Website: home-depot
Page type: receipt
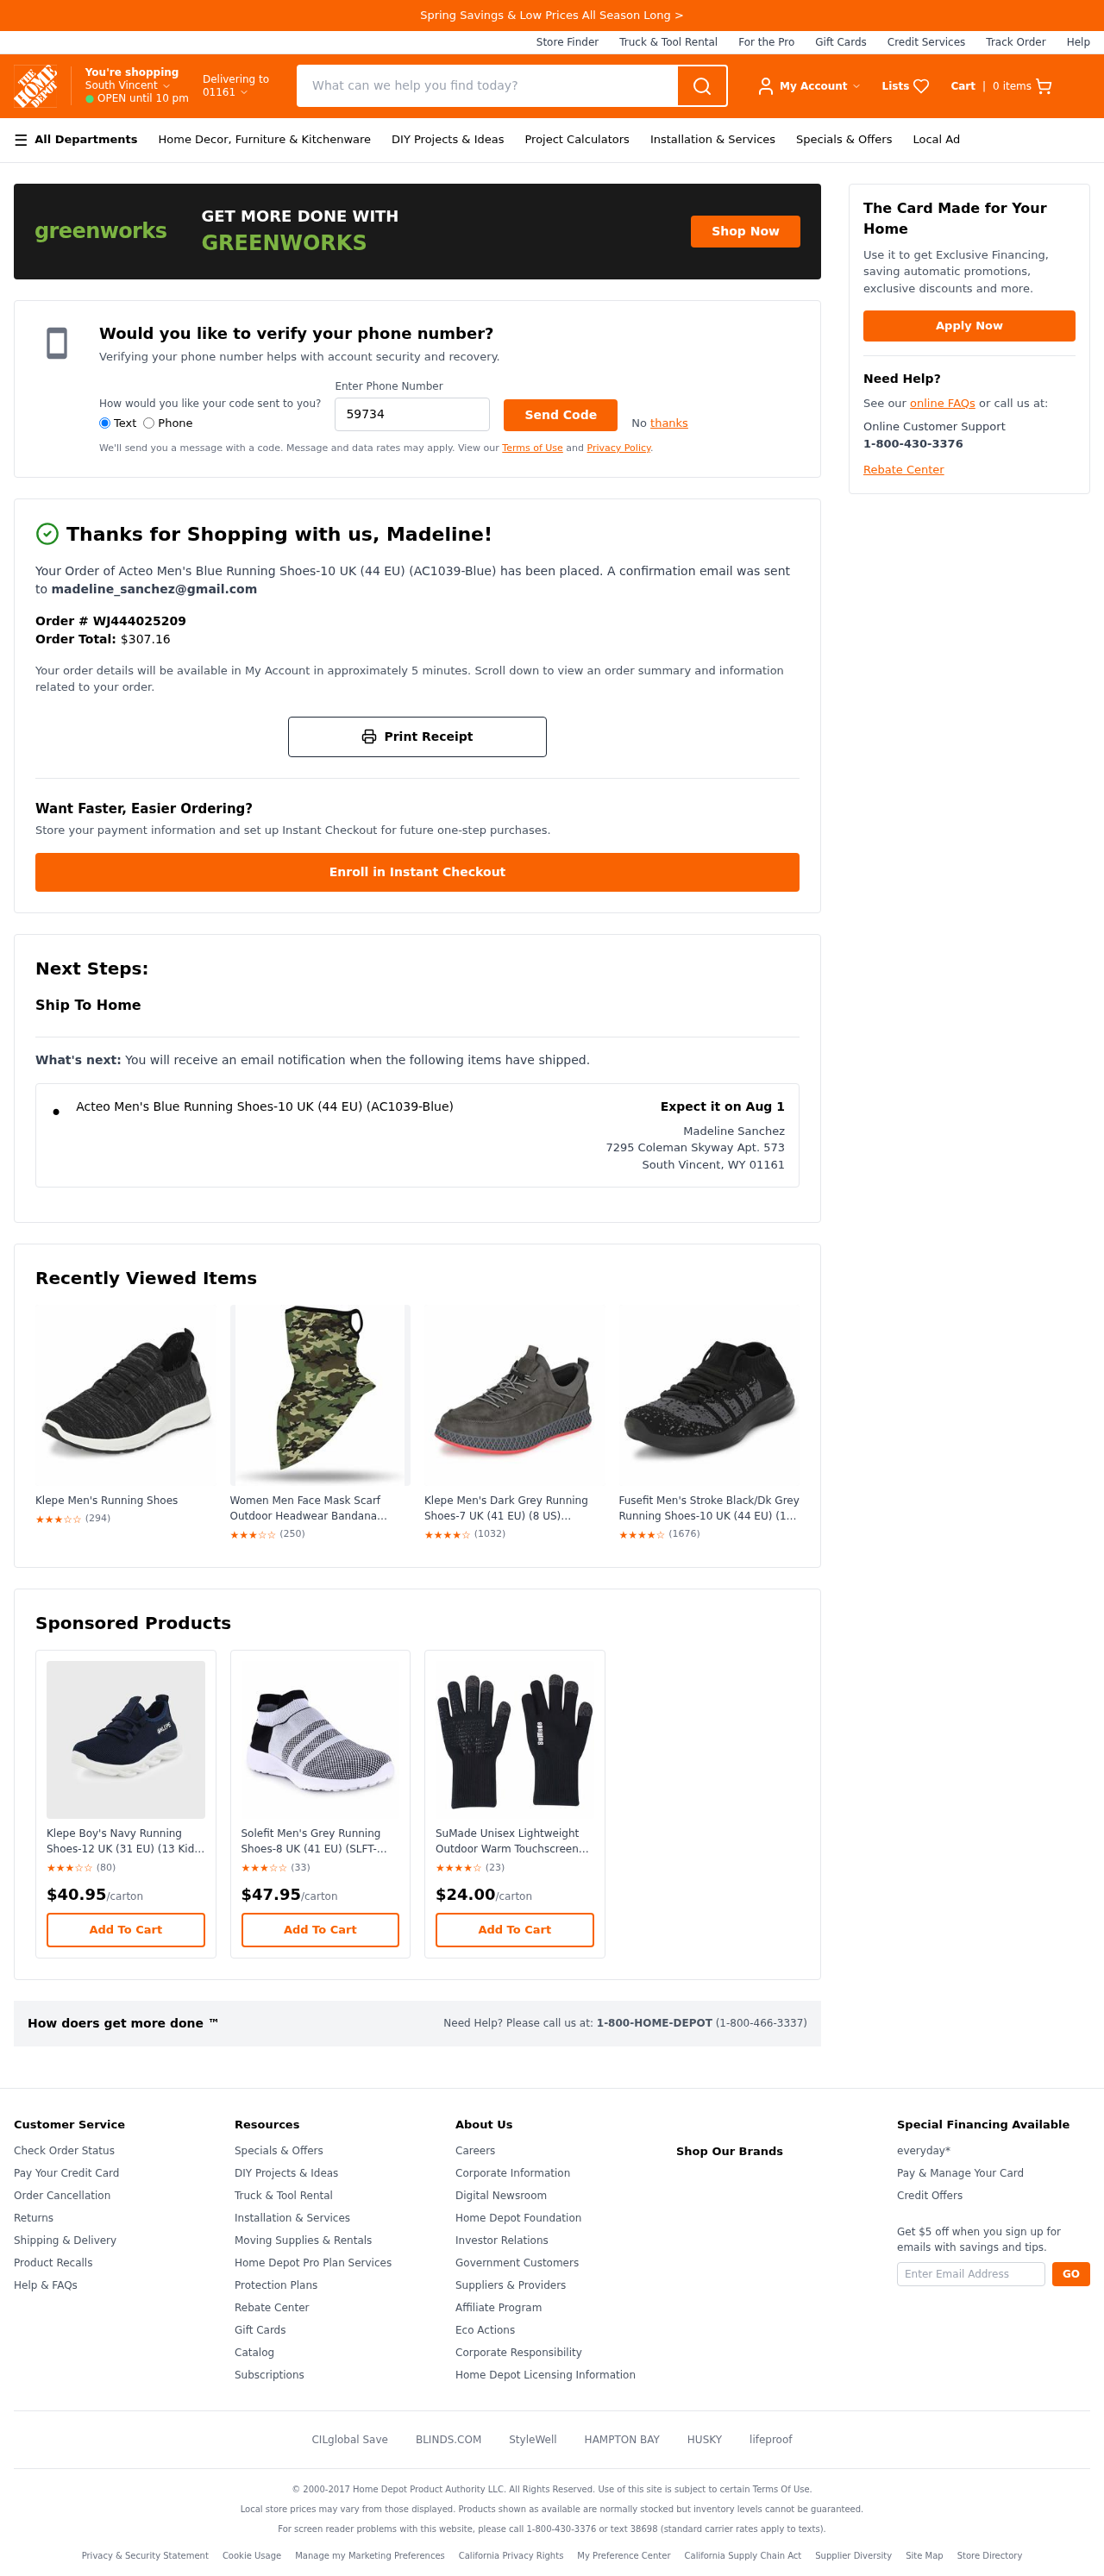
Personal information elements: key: PII_CITY
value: South Vincent
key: PII_CITY_STATE_ZIP
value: South Vincent, WY 01161
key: PII_EMAIL
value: madeline_sanchez@gmail.com
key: PII_FIRSTNAME
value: Madeline
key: PII_FULLNAME
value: Madeline Sanchez
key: PII_PHONE
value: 5973423280
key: PII_POSTCODE
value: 01161
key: PII_STREET
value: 7295 Coleman Skyway Apt. 573
Product elements: key: PRODUCT1_NAME
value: Acteo Men's Blue Running Shoes-10 UK (44 EU) (AC1039-Blue)
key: PRODUCT2_NAME
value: Klepe Men's Running Shoes
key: PRODUCT2_RATING
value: ★★★☆☆
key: PRODUCT2_NUM_RATINGS
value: (294)
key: PRODUCT3_NAME
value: Women Men Face Mask Scarf Outdoor Headwear Bandana Sports Tube UV Face Mask for Workout Yoga Running
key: PRODUCT3_RATING
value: ★★★☆☆
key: PRODUCT3_NUM_RATINGS
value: (250)
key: PRODUCT4_NAME
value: Klepe Men's Dark Grey Running Shoes-7 UK (41 EU) (8 US) (JC031/DKGRY)
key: PRODUCT4_RATING
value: ★★★★☆
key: PRODUCT4_NUM_RATINGS
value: (1032)
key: PRODUCT5_NAME
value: Fusefit Men's Stroke Black/Dk Grey Running Shoes-10 UK (44 EU) (11 US) (FFR-427)
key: PRODUCT5_RATING
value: ★★★★☆
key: PRODUCT5_NUM_RATINGS
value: (1676)
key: PRODUCT6_NAME
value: Klepe Boy's Navy Running Shoes-12 UK (31 EU) (13 Kids US) (KD/KPK-03/NVY)
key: PRODUCT6_RATING
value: ★★★☆☆
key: PRODUCT6_NUM_RATINGS
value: (80)
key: PRODUCT6_PRICE
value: $40.95
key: PRODUCT7_NAME
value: Solefit Men's Grey Running Shoes-8 UK (41 EU) (SLFT-1120)
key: PRODUCT7_RATING
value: ★★★☆☆
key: PRODUCT7_NUM_RATINGS
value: (33)
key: PRODUCT7_PRICE
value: $47.95
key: PRODUCT8_NAME
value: SuMade Unisex Lightweight Outdoor Warm Touchscreen Waterproof Windproof Running Driving Cycling Clim
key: PRODUCT8_RATING
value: ★★★★☆
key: PRODUCT8_NUM_RATINGS
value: (23)
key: PRODUCT8_PRICE
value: $24.00
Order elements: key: ORDER_NUM_ITEMS
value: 0
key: ORDER_ID
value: WJ444025209
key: ORDER_TOTAL
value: $307.16
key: ORDER_DELIVERY_DATE
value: Expect it on Aug 1